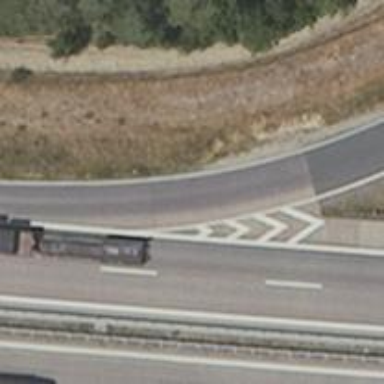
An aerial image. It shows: Asphalt motorway link.